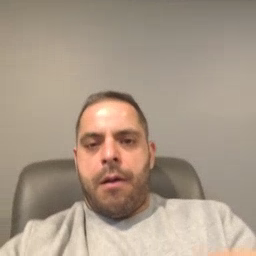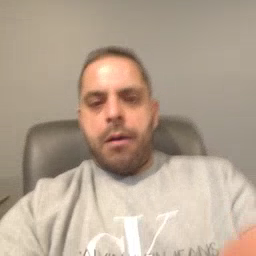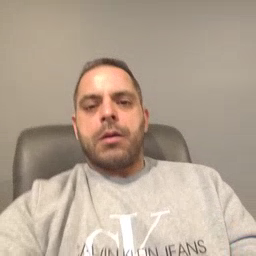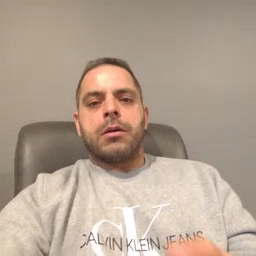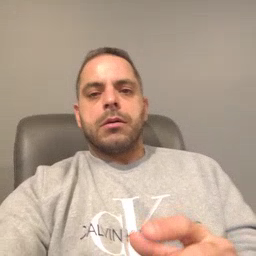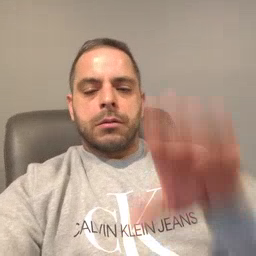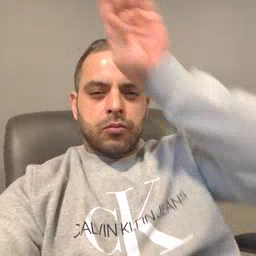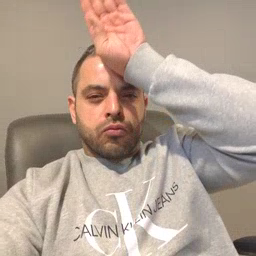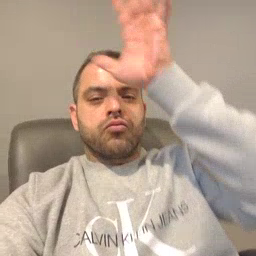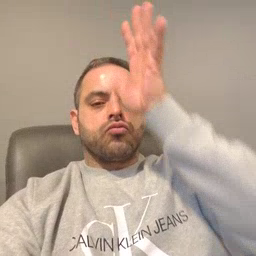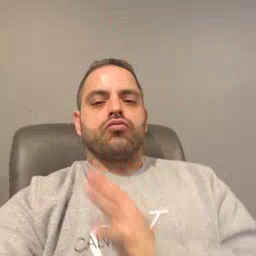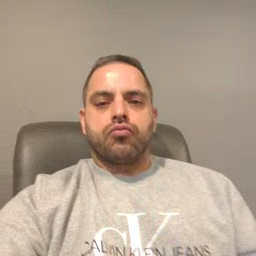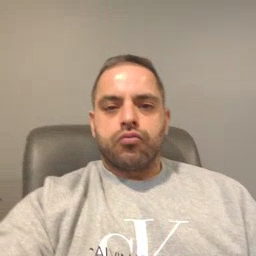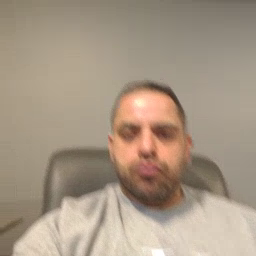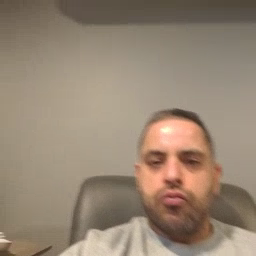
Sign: fireman